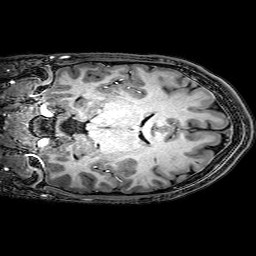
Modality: T1w
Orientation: coronal
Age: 21
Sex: male
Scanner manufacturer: philips
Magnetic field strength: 3 T
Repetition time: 0.009 s
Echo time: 0.00351 s